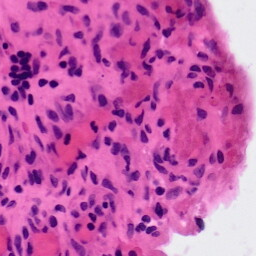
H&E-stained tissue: Colon